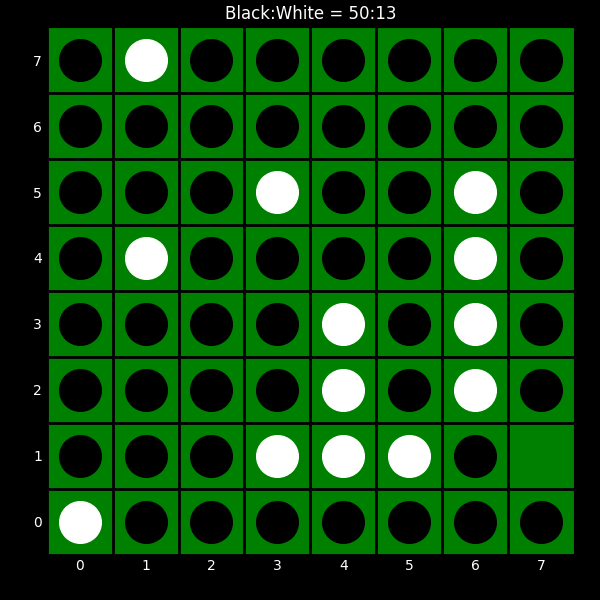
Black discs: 50
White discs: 13